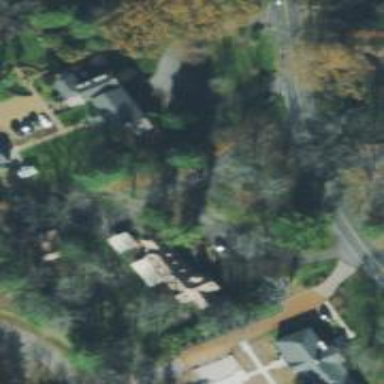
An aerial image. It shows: Driveway.